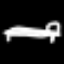
Label: bed